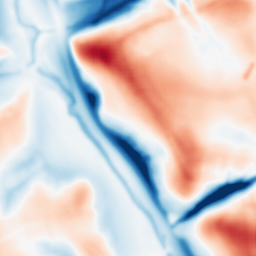
Category: multiscale
Decomposition family: dog
Decomposition parameters: sigma_low: 2
sigma_high: 20
Upsampling method: sinc_hamming
Upsampling parameters: scale: 2
kernel_size: 4
Upsampling scale: 2